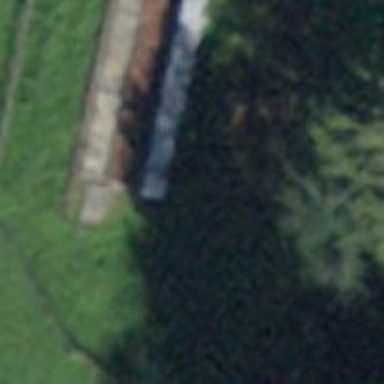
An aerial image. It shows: Retaining wall.